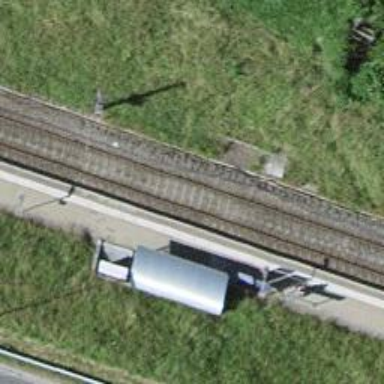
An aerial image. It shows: Public transport stop position along the railway.